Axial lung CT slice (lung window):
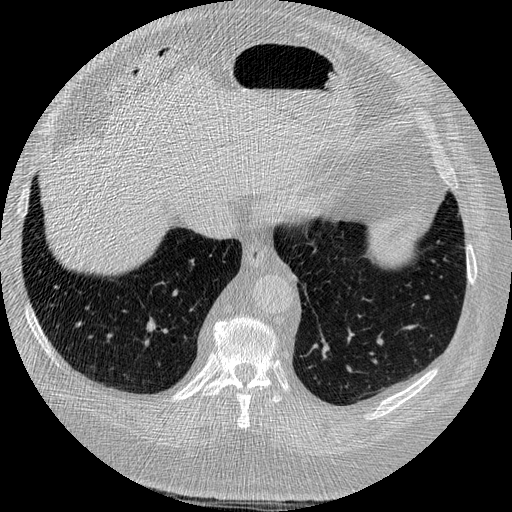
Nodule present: no